Question: I'm developing an android app to recognize text in particular plate, as in photo here:

I have to recognize the texts in white (e.g. near to "Mod."). I'm using Google ML Kit's text recognition APIs, but it fails. So, I'm using OpenCV to edit image but I don't know how to emphasize the (white) texts so OCR recognize it. I tried more stuff, like contrast, brightness, gamma correction, adaptive thresholding, but the cases vary a lot depending on how the photo is taken. Do you have any ideas?
Thank u very much.
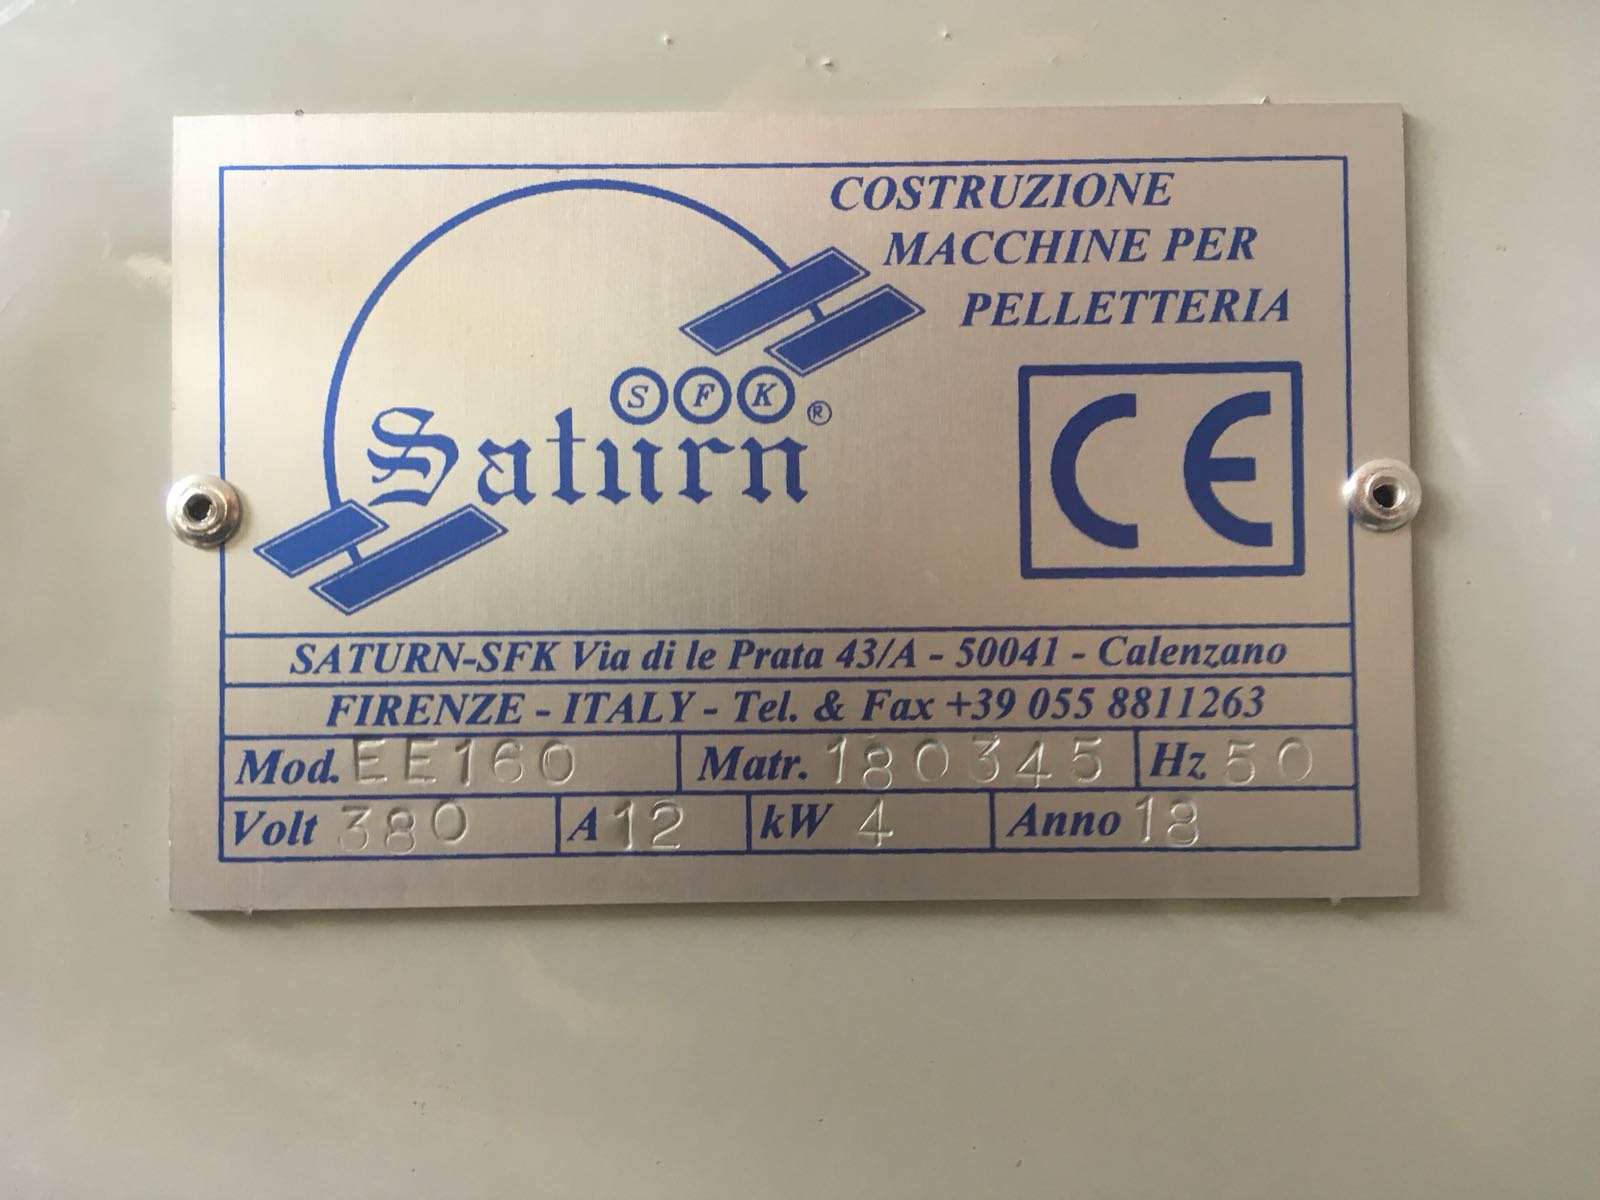
Answer: I coded this example in Python (since OpenCV's SIFT in Android is paid) but you can still use this to understand how to solve it.
First I created this image as a template:
<URL>
'''
""" 1. Load images """
# load image of plate
src_path = "nRHzD.jpg"
src = cv2.imread(src_path)
# load template of plate (to be looked for)
src_template_path = "nRHzD_template.jpg"
src_template = cv2.imread(src_template_path)
'''
'''
# convert images to gray scale
src_gray = cv2.cvtColor(src, cv2.COLOR_BGR2GRAY)
src_template_gray = cv2.cvtColor(src_template, cv2.COLOR_BGR2GRAY)
# use SIFT to find template
n_matches_min = 10
template_found, homography = find_template(src_gray, src_template_gray, n_matches_min)
warp = transform_perspective_and_crop(homography, src, src_gray, src_template)
warp_gray = cv2.cvtColor(warp, cv2.COLOR_BGR2GRAY)
warp_hsv = cv2.cvtColor(warp, cv2.COLOR_BGR2HSV)
template_hsv = cv2.cvtColor(src_template, cv2.COLOR_BGR2HSV)
'''
<URL>
'''
green_hsv_lower_bound = [50, 250, 250]
green_hsv_upper_bound = [60, 255, 255]
mask_rois, mask_rois_img = crop_img_in_hsv_range(warp, template_hsv, green_hsv_lower_bound, green_hsv_upper_bound)
roi_list = separate_rois(mask_rois, warp_gray)
# sort the rois by distance to top right corner -> x (value[1]) + y (value[2])
roi_list = sorted(roi_list, key=lambda values: values[1]+values[2])
'''
<URL>
'''
for i, roi in enumerate(roi_list):
roi_img, roi_x_offset, roi_y_offset = roi
print("#roi:{} x:{} y:{}".format(i, roi_x_offset, roi_y_offset))
roi_img_blur_threshold = cv2.Canny(roi_img, 40, 200)
cv2.imshow("ROI image", roi_img_blur_threshold)
cv2.waitKey()
'''
<URL>
There are many ways for you to detect the digits, one of the easiest approaches is to run a K-Means Clustering on each of the contours.
Full code:
'''
""" This code shows a way of getting the digit's edges in a pre-defined position (in green) """
import cv2
import numpy as np
def find_template(src_gray, src_template_gray, n_matches_min):
# Initiate SIFT detector
sift = cv2.xfeatures2d.SIFT_create()
""" find grid using SIFT """
# find the keypoints and descriptors with SIFT
kp1, des1 = sift.detectAndCompute(src_template_gray, None)
kp2, des2 = sift.detectAndCompute(src_gray, None)
FLANN_INDEX_KDTREE = 0
index_params = dict(algorithm = FLANN_INDEX_KDTREE, trees = 5)
search_params = dict(checks = 50)
flann = cv2.FlannBasedMatcher(index_params, search_params)
matches = flann.knnMatch(des1, des2, k=2)
# store all the good matches as per Lowe's ratio test.
good = []
for m,n in matches:
if m.distance < 0.7*n.distance:
good.append(m)
if len(good) > n_matches_min:
src_pts = np.float32([kp1[m.queryIdx].pt for m in good ]).reshape(-1,1,2)
dst_pts = np.float32([kp2[m.trainIdx].pt for m in good ]).reshape(-1,1,2)
M, mask = cv2.findHomography(src_pts, dst_pts, cv2.RANSAC,5.0)
matchesMask = mask.ravel().tolist()
h_template, w_template = src_template_gray.shape
pts = np.float32([[0, 0], [0, h_template - 1], [w_template - 1, h_template - 1], [w_template - 1,0]]).reshape(-1,1,2)
homography = cv2.perspectiveTransform(pts, M)
else:
print "Not enough matches are found - %d/%d" % (len(good), n_matches_min)
matchesMask = None
# show matches
draw_params = dict(matchColor = (0, 255, 0), # draw matches in green color
singlePointColor = None,
matchesMask = matchesMask, # draw only inliers
flags = 2)
if matchesMask:
src_gray_copy = src_gray.copy()
sift_matches = cv2.polylines(src_gray_copy, [np.int32(homography)], True, 255, 2, cv2.LINE_AA)
sift_matches = cv2.drawMatches(src_template_gray, kp1, src_gray_copy, kp2, good, None, **draw_params)
return sift_matches, homography
def transform_perspective_and_crop(homography, src, src_gray, src_template_gray):
""" get mask and contour of template """
mask_img_template = np.zeros(src_gray.shape, dtype=np.uint8)
mask_img_template = cv2.polylines(mask_img_template, [np.int32(homography)], True, 255, 1, cv2.LINE_AA)
_ret, contours, hierarchy = cv2.findContours(mask_img_template, cv2.RETR_EXTERNAL, cv2.CHAIN_APPROX_SIMPLE)
template_contour = None
# approximate the contour
c = contours[0]
peri = cv2.arcLength(c, True)
approx = cv2.approxPolyDP(c, 0.02 * peri, True)
# if our approximated contour has four points, then
# we can assume that we have found our template
warp = None
if len(approx) == 4:
template_contour = approx
cv2.drawContours(mask_img_template, [template_contour] , -1, (255,0,0), -1)
""" Transform perspective """
# now that we have our template contour, we need to determine
# the top-left, top-right, bottom-right, and bottom-left
# points so that we can later warp the image -- we'll start
# by reshaping our contour to be our finals and initializing
# our output rectangle in top-left, top-right, bottom-right,
# and bottom-left order
pts = template_contour.reshape(4, 2)
rect = np.zeros((4, 2), dtype = "float32")
# the top-left point has the smallest sum whereas the
# bottom-right has the largest sum
s = pts.sum(axis = 1)
rect[0] = pts[np.argmin(s)]
rect[2] = pts[np.argmax(s)]
# compute the difference between the points -- the top-right
# will have the minumum difference and the bottom-left will
# have the maximum difference
diff = np.diff(pts, axis = 1)
rect[1] = pts[np.argmin(diff)]
rect[3] = pts[np.argmax(diff)]
# now that we have our rectangle of points, let's compute
# the width of our new image
(tl, tr, br, bl) = rect
widthA = np.sqrt(((br[0] - bl[0]) ** 2) + ((br[1] - bl[1]) ** 2))
widthB = np.sqrt(((tr[0] - tl[0]) ** 2) + ((tr[1] - tl[1]) ** 2))
# ...and now for the height of our new image
heightA = np.sqrt(((tr[0] - br[0]) ** 2) + ((tr[1] - br[1]) ** 2))
heightB = np.sqrt(((tl[0] - bl[0]) ** 2) + ((tl[1] - bl[1]) ** 2))
# take the maximum of the width and height values to reach
# our final dimensions
maxWidth = max(int(widthA), int(widthB))
maxHeight = max(int(heightA), int(heightB))
# construct our destination points which will be used to
# map the screen to a top-down, "birds eye" view
homography = np.array([
[0, 0],
[maxWidth - 1, 0],
[maxWidth - 1, maxHeight - 1],
[0, maxHeight - 1]], dtype = "float32")
# calculate the perspective transform matrix and warp
# the perspective to grab the screen
M = cv2.getPerspectiveTransform(rect, homography)
warp = cv2.warpPerspective(src, M, (maxWidth, maxHeight))
# resize warp
h_template, w_template, _n_channels = src_template_gray.shape
warp = cv2.resize(warp, (w_template, h_template), interpolation=cv2.INTER_AREA)
return warp
def crop_img_in_hsv_range(img, hsv, lower_bound, upper_bound):
mask = cv2.inRange(hsv, np.array(lower_bound), np.array(upper_bound))
# do an MORPH_OPEN (erosion followed by dilation) to remove isolated pixels
kernel = np.ones((5,5), np.uint8)
mask = cv2.morphologyEx(mask, cv2.MORPH_OPEN, kernel)
# Bitwise-AND mask and original image
res = cv2.bitwise_and(img, img, mask=mask)
return mask, res
def separate_rois(column_mask, img_gray):
# go through each of the boxes
# https://stackoverflow.com/questions/41592039/contouring-a-binary-mask-with-opencv-python
border = cv2.copyMakeBorder(column_mask, 1, 1, 1, 1, cv2.BORDER_CONSTANT, value=0)
_, contours, hierarchy = cv2.findContours(border, cv2.RETR_EXTERNAL, cv2.CHAIN_APPROX_NONE, offset=(-1, -1))
cell_list = []
for contour in contours:
cell_mask = np.zeros_like(img_gray) # Create mask where white is what we want, black otherwise
cv2.drawContours(cell_mask, [contour], -1, 255, -1) # Draw filled contour in mask
# turn that mask into a rectangle
(x,y,w,h) = cv2.boundingRect(contour)
#print("x:{} y:{} w:{} h:{}".format(x, y, w, h))
cv2.rectangle(cell_mask, (x, y), (x+w, y+h), 255, -1)
# copy the img_gray using that mask
img_tmp_region = cv2.bitwise_and(img_gray, img_gray, mask= cell_mask)
# Now crop
(y, x) = np.where(cell_mask == 255)
(top_y, top_x) = (np.min(y), np.min(x))
(bottom_y, bottom_x) = (np.max(y), np.max(x))
img_tmp_region = img_tmp_region[top_y:bottom_y+1, top_x:bottom_x+1]
cell_list.append([img_tmp_region, top_x, top_y])
return cell_list
""" 1. Load images """
# load image of plate
src_path = "nRHzD.jpg"
src = cv2.imread(src_path)
# load template of plate (to be looked for)
src_template_path = "nRHzD_template.jpg"
src_template = cv2.imread(src_template_path)
""" 2. Find the plate (using the template image) and crop it into a rectangle """
# convert images to gray scale
src_gray = cv2.cvtColor(src, cv2.COLOR_BGR2GRAY)
src_template_gray = cv2.cvtColor(src_template, cv2.COLOR_BGR2GRAY)
# use SIFT to find template
n_matches_min = 10
template_found, homography = find_template(src_gray, src_template_gray, n_matches_min)
warp = transform_perspective_and_crop(homography, src, src_gray, src_template)
warp_gray = cv2.cvtColor(warp, cv2.COLOR_BGR2GRAY)
warp_hsv = cv2.cvtColor(warp, cv2.COLOR_BGR2HSV)
template_hsv = cv2.cvtColor(src_template, cv2.COLOR_BGR2HSV)
""" 3. Find regions of interest (using the green parts of the template image) """
green_hsv_lower_bound = [50, 250, 250]
green_hsv_upper_bound = [60, 255, 255]
mask_rois, mask_rois_img = crop_img_in_hsv_range(warp, template_hsv, green_hsv_lower_bound, green_hsv_upper_bound)
roi_list = separate_rois(mask_rois, warp_gray)
# sort the rois by distance to top right corner -> x (value[1]) + y (value[2])
roi_list = sorted(roi_list, key=lambda values: values[1]+values[2])
""" 4. Apply a Canny Edge detection to the rois (regions of interest) """
for i, roi in enumerate(roi_list):
roi_img, roi_x_offset, roi_y_offset = roi
print("#roi:{} x:{} y:{}".format(i, roi_x_offset, roi_y_offset))
roi_img_blur_threshold = cv2.Canny(roi_img, 40, 200)
cv2.imshow("ROI image", roi_img_blur_threshold)
cv2.waitKey()
'''